Question: How can I represent in matlab the left matrix dynamically, allowing me to grow it iterative for a given n.

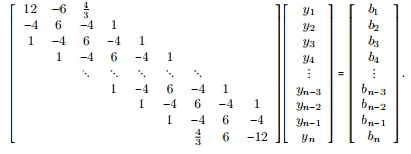
Answer: Given 'n', the following code constructs the matrix you show, provided the pattern stays the same.
'''
n = 5;
d(n) = -12;
d(1) = 12;
d(2:end-1) = 6;
b1(n-1) = 6;
b1(1:end-1) = -4;
b2(n-2) = 4/3;
b2(1:end-1) = 1;
a1 = b1(end👎1);
a1(1) = -a1(1);
A = diag(d) + diag(b1, -1) + diag(b2, -2) + diag(a1, 1) + diag(b2(end👎1), 2)
'''
Output for 'n=5':
'''
A =
12.0000 -6.0000 1.3333 0 0
-4.0000 6.0000 -4.0000 1.0000 0
1.0000 -4.0000 6.0000 -4.0000 1.0000
0 1.0000 -4.0000 6.0000 -4.0000
0 0 1.3333 6.0000 -12.0000
'''
Output for 'n=8':
'''
A =
12.0000 -6.0000 1.3333 0 0 0 0 0
-4.0000 6.0000 -4.0000 1.0000 0 0 0 0
1.0000 -4.0000 6.0000 -4.0000 1.0000 0 0 0
0 1.0000 -4.0000 6.0000 -4.0000 1.0000 0 0
0 0 1.0000 -4.0000 6.0000 -4.0000 1.0000 0
0 0 0 1.0000 -4.0000 6.0000 -4.0000 1.0000
0 0 0 0 1.0000 -4.0000 6.0000 -4.0000
0 0 0 0 0 1.3333 6.0000 -12.0000
'''
---
To use the sparse representation for 'A' you can use pass to the command 'spdiags' four arguments:
1. A matrix B whose columns are the diagonals of A.
2. A vector d such that d(j) is the diagonal in A whose elements will be filled with the elements in B(:,j) (the j-th column of B).
3. The number of rows in A.
4. The number of columns in A.
I use names that start with 'a' (above) for super-diagonals and names that start with 'b' (below) for sub-diagonals (I don't use 'u' (upper) and 'l' (lower) because l looks a lot like 1 in my editor). Here is the relevant code.
'''
n = 8;
d(n, 1) = -12;
d(1) = 12;
d(2:n-1) = 6;
bb1(n, 1) = 0;
bb1(n-1, 1) = 6;
bb1(1:n-2) = -4;
bb2(n-1:n, 1) = 0;
bb2(n-2, 1) = 4/3;
bb2(1:n-3) = 1;
aa1 = bb1(n👎1);
aa1(2) = -aa1(2);
aa2 = bb2(n👎1);
// Sparse A
As = spdiags([bb2 bb1 d aa1 aa2], -2:2, n, n);
// Double-checking: converting As to a full matrix should give back A as constructed by the previous method.
A - full(As) // should be the zero matrix
'''